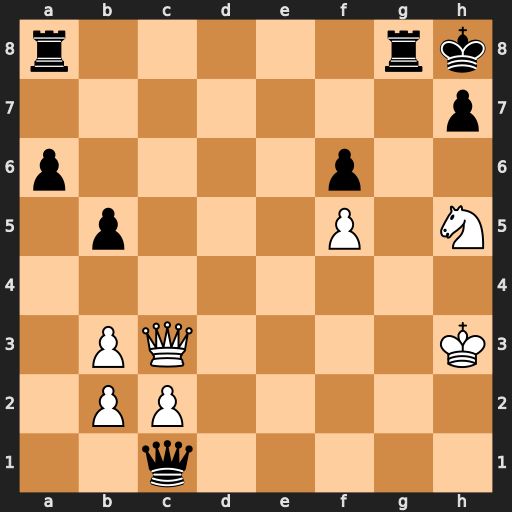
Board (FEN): r5rk/7p/p4p2/1p3P1N/8/1PQ4K/1PP5/2q5
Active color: w
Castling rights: -
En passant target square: -
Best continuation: Qxf6+ Rg7 Qxg7#